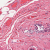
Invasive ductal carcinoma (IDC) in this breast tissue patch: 0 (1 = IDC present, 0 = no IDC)